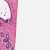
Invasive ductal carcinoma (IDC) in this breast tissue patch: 0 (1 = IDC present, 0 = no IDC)